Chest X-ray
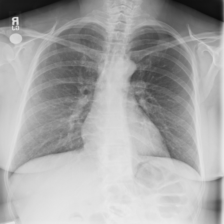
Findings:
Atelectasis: negative
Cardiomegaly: negative
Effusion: negative
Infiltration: negative
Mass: negative
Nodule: negative
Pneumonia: negative
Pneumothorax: negative
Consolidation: negative
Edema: negative
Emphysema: negative
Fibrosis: negative
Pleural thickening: negative
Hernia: negative